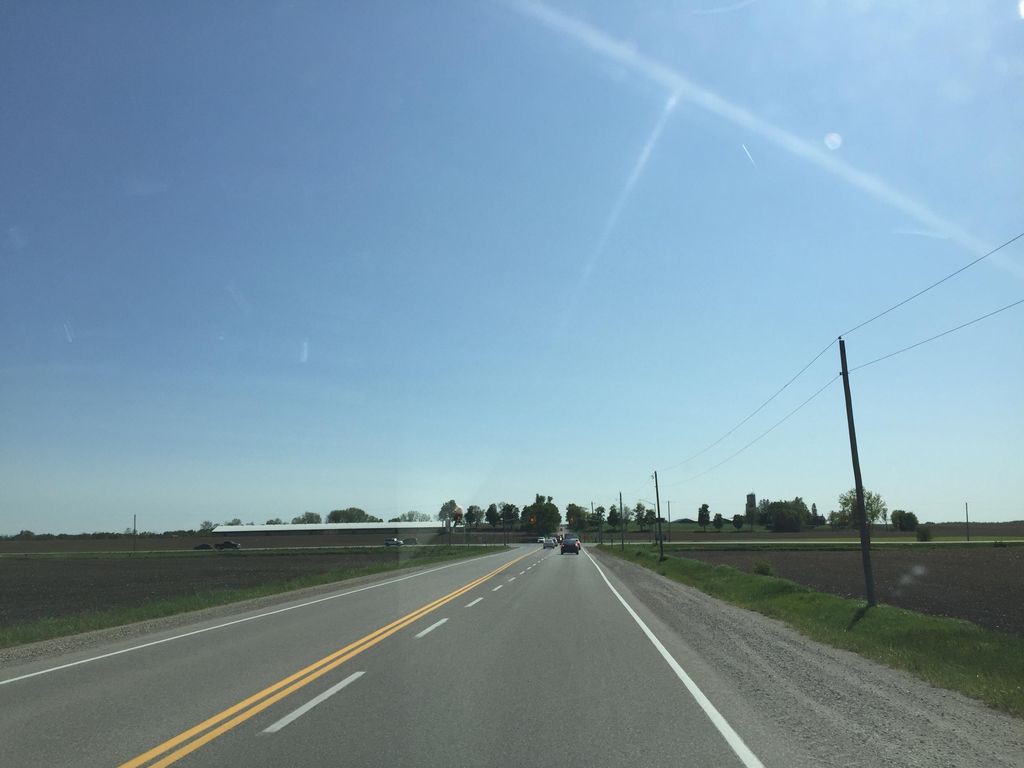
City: kitchener-waterloo